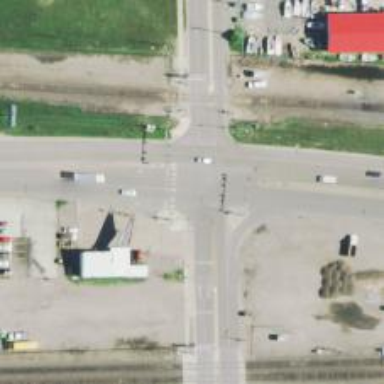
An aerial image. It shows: Marked road crossing.